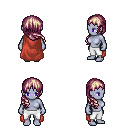
a pixel art fantasy rpg character, female body template, dark elf, purple skin, maroon cape, white pants, white blonde right-swept hairstyle, four views (front, back, left, right), 2x2 character sprite sheet, small pixel art, hard edges, no anti-aliasing